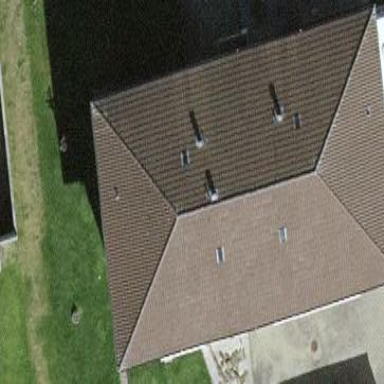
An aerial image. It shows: Building with hipped roof shape.